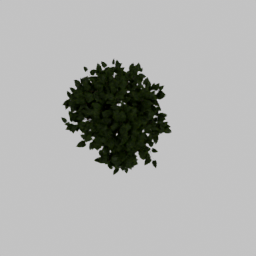
Label: nature